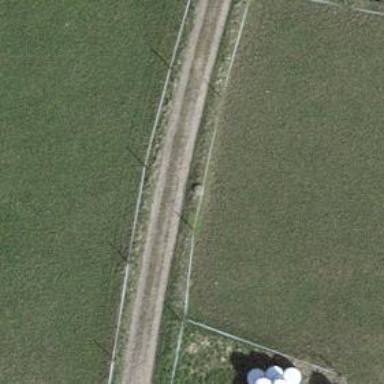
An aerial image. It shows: Track with grass surface categorized as grade4 tracktype.